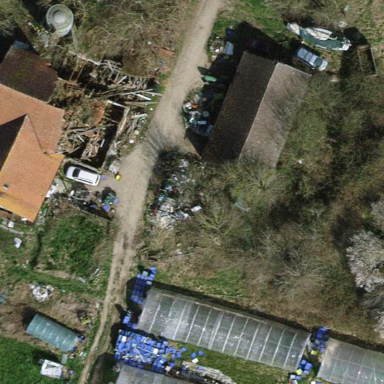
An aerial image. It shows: Farmyard area.